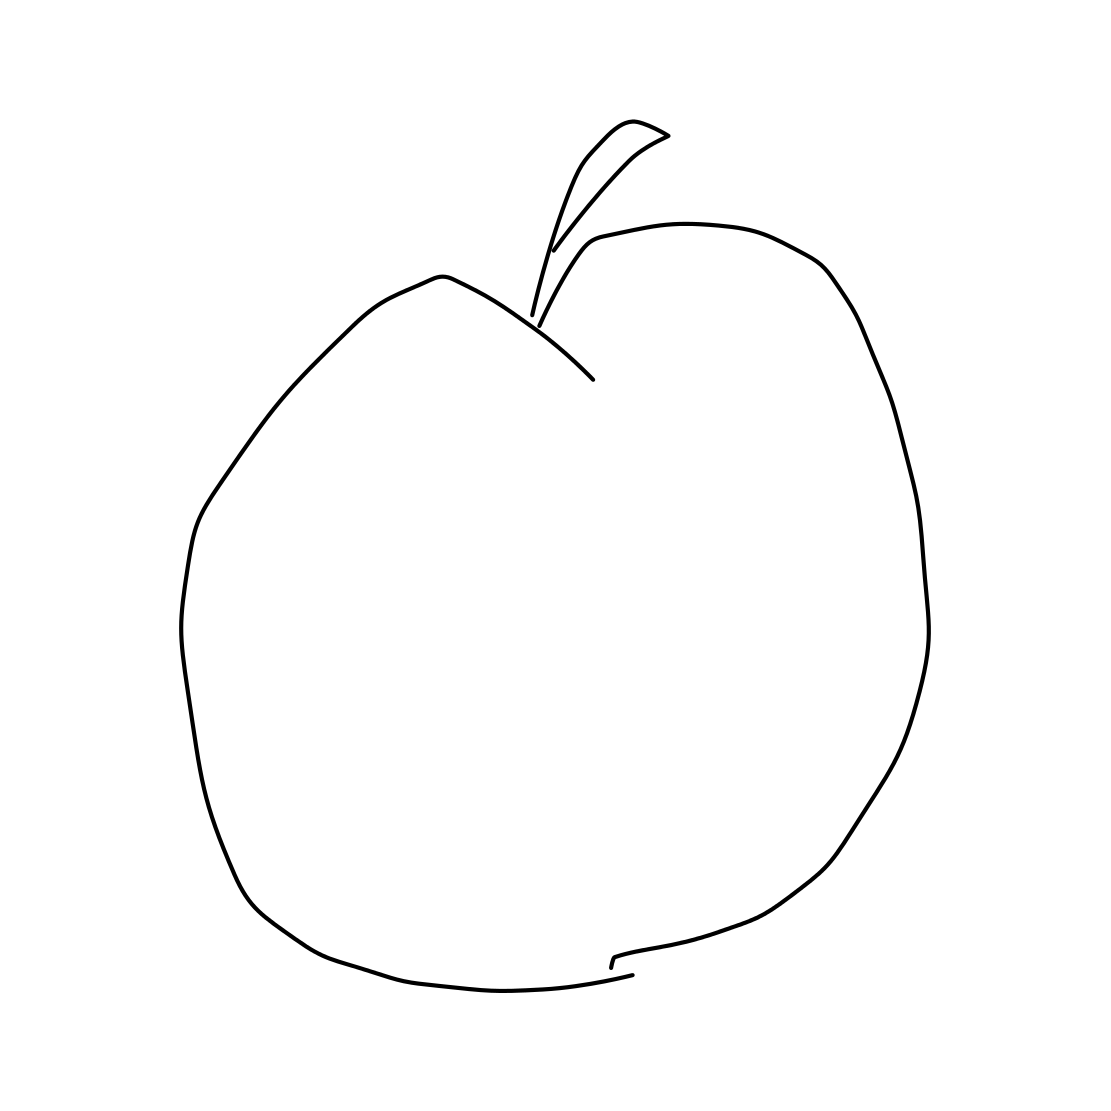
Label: apple